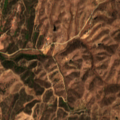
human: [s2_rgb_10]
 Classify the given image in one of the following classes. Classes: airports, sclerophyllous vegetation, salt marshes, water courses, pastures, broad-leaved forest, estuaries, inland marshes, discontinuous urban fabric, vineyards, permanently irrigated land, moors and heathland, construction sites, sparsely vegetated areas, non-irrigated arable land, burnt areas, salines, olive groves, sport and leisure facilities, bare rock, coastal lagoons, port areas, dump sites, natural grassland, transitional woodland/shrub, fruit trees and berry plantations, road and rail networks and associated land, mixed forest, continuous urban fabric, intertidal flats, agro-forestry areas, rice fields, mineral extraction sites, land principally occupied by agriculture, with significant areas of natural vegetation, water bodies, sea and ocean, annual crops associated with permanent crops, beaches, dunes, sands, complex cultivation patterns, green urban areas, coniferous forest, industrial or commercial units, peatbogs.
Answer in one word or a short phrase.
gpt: pastures, land principally occupied by agriculture, with significant areas of natural vegetation, transitional woodland/shrub